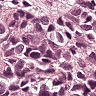
Metastatic tissue present: yes